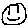
Label: smiley face